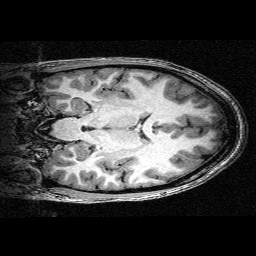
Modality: T1w
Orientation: coronal
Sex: female
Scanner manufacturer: siemens
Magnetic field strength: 3 T
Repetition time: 2.3 s
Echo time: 0.00336 s